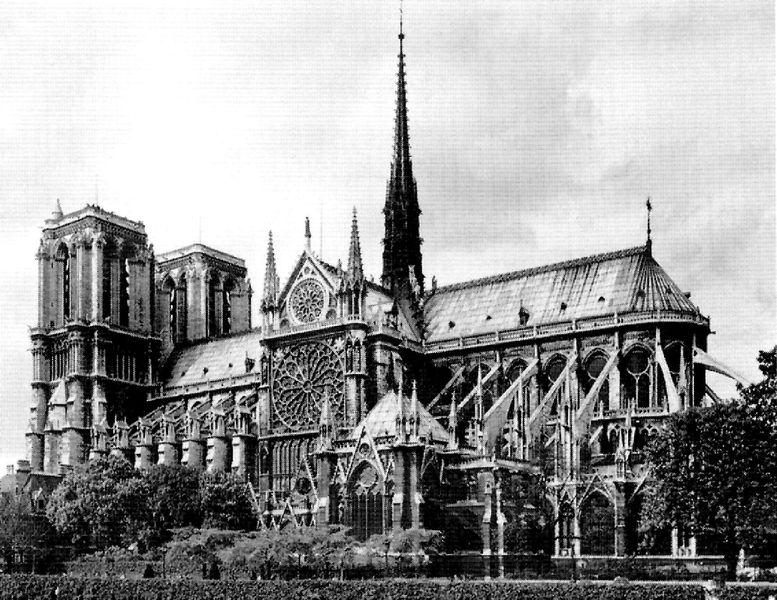
Titel: Notre-Dame in Paris
Standort: Paris, Notre-Dame (EU - F - Ile-de-France)
Schlagwörter: bäume, fenster, frankreich, grau, paris, schmuck, schwarz, weiss, dach, park, ornament, kirche, gotik, turm, fassade, hecke, spitz, ornamente, foto, fotografie, photographie, bögen, türme, dom, schwarz-weiß, kathedrale, photo, gotisch, rosette, spitzbögen, doppelturm, tur, gothik, streben, rosetten, notre dame, kriche, querschiff, stützpfeiler, genster, kriechblumen, filialen, geboude, grose, torm